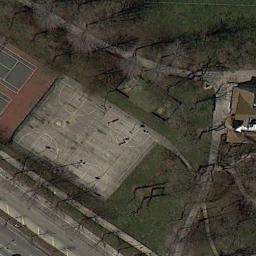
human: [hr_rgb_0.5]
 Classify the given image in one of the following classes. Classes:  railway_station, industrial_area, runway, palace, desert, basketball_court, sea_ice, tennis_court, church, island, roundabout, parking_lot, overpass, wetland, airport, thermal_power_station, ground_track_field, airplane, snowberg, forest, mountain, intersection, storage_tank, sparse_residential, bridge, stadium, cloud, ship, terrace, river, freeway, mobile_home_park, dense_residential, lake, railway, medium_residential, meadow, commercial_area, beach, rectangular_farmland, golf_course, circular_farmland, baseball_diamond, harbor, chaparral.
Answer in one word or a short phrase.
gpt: basketball_court